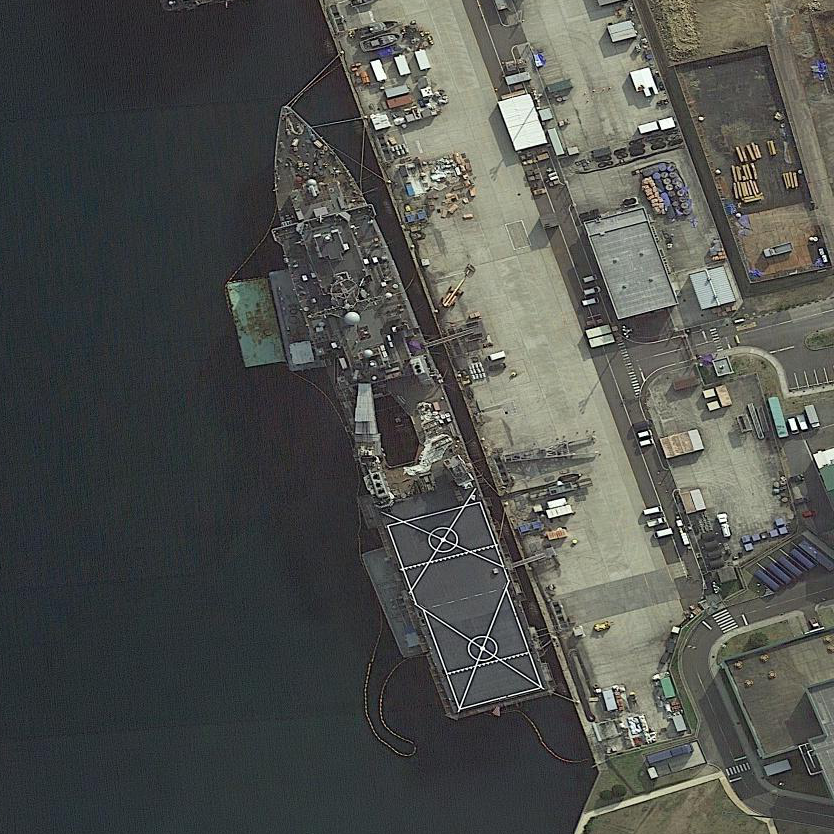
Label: Whitby_Island-class_dock_landing_ship